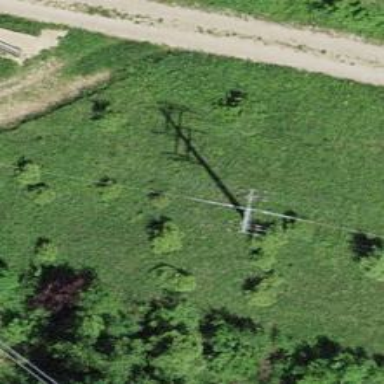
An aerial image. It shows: Power line with three cables.